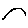
Label: line